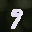
Label: 9